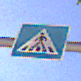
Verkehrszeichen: FussgaengerueberwegRechts
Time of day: Midday
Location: Outdoor (Nature)
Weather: Clear
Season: NotSpecified
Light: Natural